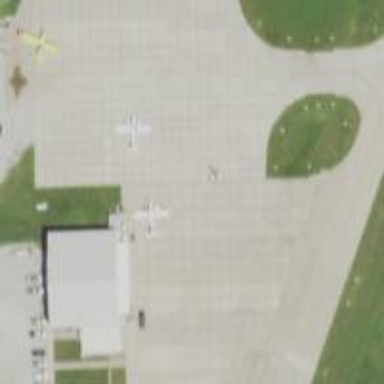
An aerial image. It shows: Apron at the airport.